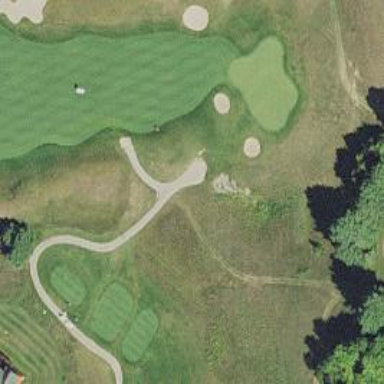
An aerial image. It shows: Path for both road and golf.